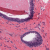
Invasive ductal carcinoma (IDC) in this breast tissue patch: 0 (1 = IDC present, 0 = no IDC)